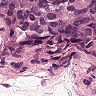
Metastatic tissue present: yes